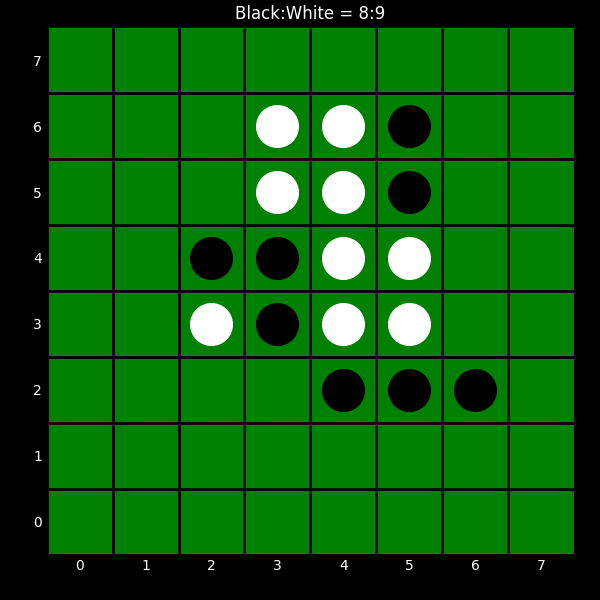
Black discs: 8
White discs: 9